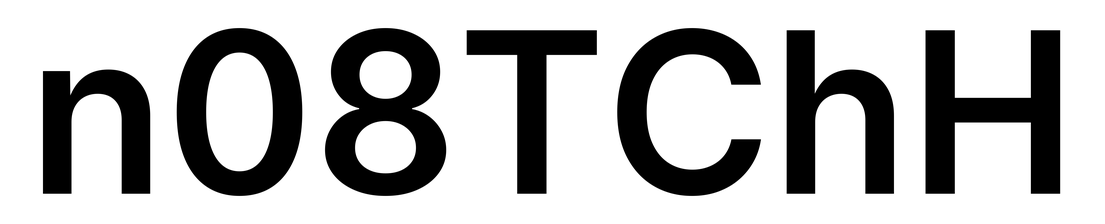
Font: Inter_SemiBold